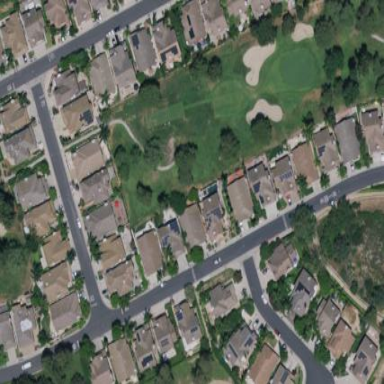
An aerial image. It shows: Rough area in golf course.